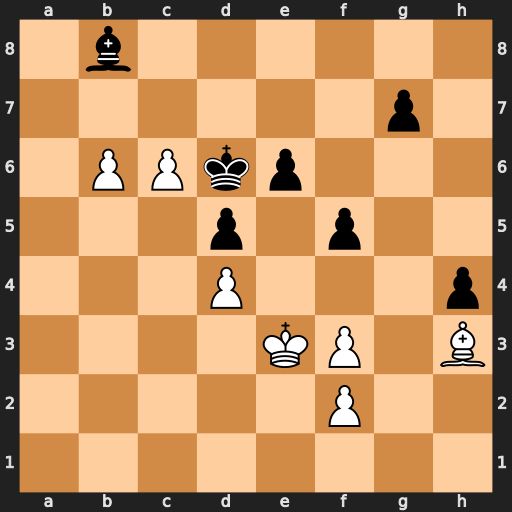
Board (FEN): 1b6/6p1/1PPkp3/3p1p2/3P3p/4KP1B/5P2/8
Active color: w
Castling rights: -
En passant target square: -
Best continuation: c7 Bxc7 bxc7